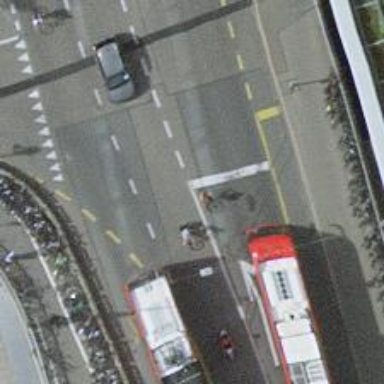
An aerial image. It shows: Road with traffic signals.